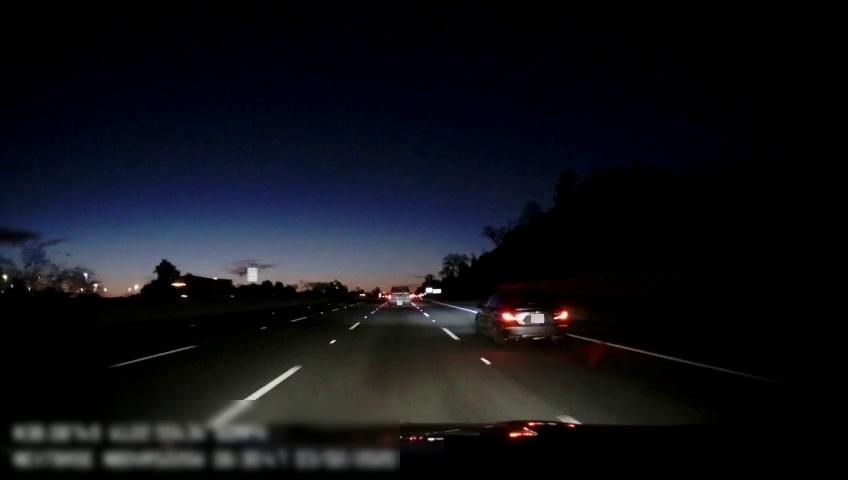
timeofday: Night
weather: Other
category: Drivable Space
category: Vehicles | Truck
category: Vehicles | Car
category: Lanes | Alternate Lane
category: Lanes | Alternate Lane
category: Lanes | Alternate Lane
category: Lanes | Alternate Lane